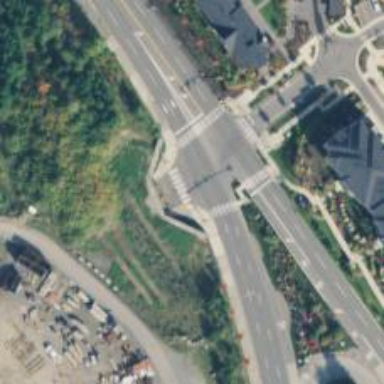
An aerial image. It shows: Traffic island located on footway.